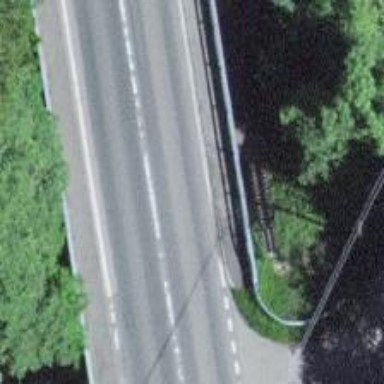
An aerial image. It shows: Road with steps.